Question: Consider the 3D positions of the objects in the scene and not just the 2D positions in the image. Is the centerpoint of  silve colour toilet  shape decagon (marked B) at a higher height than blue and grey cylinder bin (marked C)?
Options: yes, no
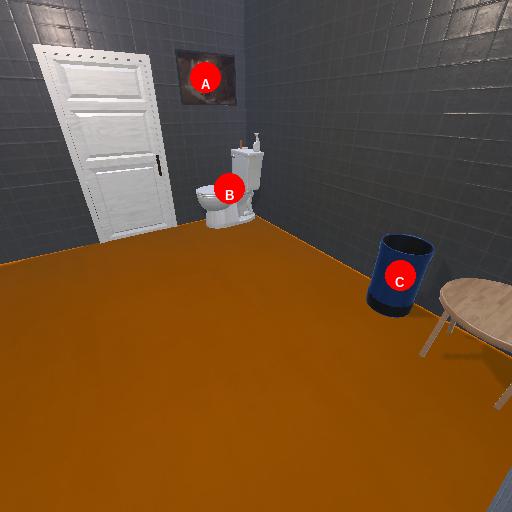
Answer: yes